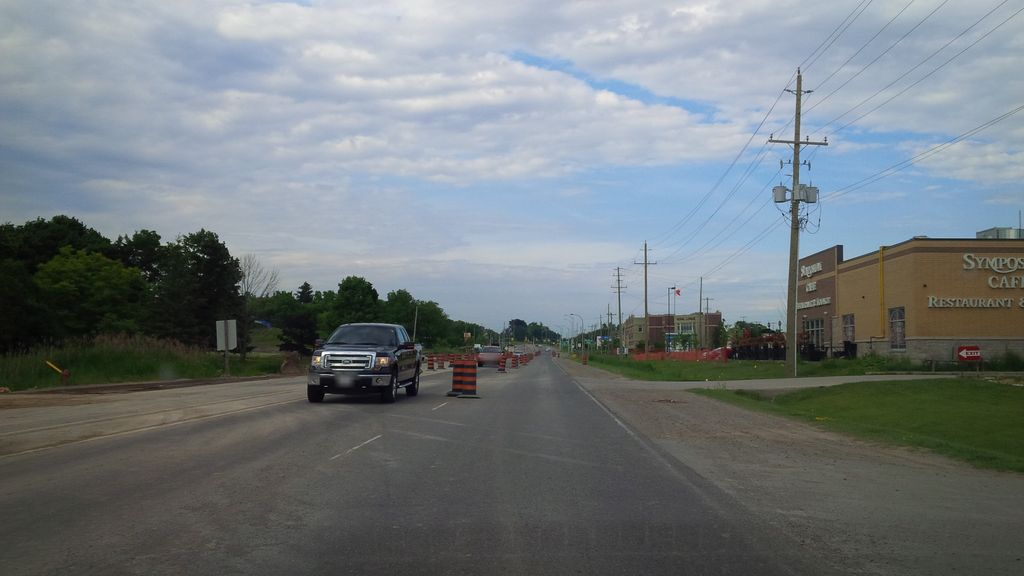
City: hamilton